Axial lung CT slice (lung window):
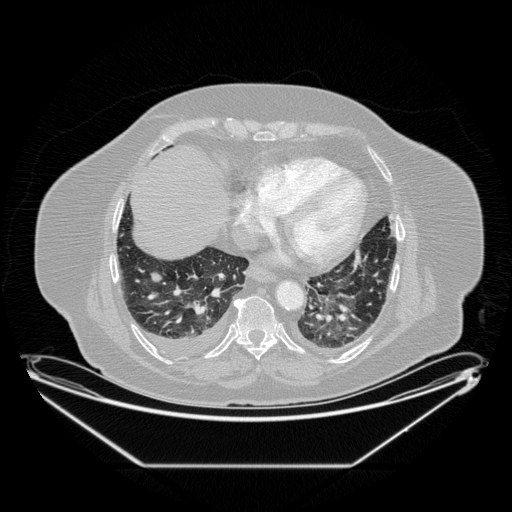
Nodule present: yes
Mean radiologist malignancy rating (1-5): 4.25